Interaction volume radius: 10 \u00c5
Interaction volume height: 15 \u00c5
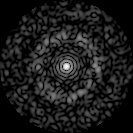
Disorder parameter: 0.8022